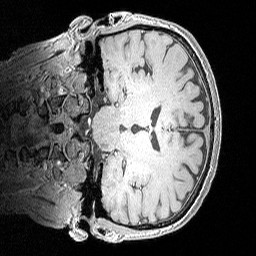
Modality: MP2RAGE
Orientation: coronal
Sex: male
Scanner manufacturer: siemens
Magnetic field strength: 3 T
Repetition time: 5 s
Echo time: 0.00292 s